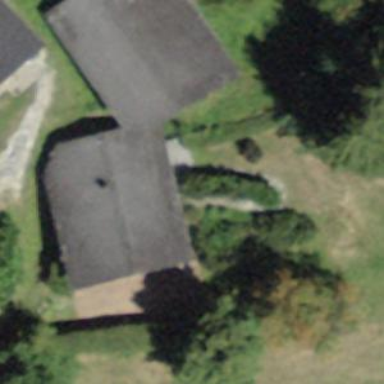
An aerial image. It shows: Detached building.